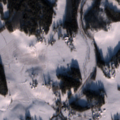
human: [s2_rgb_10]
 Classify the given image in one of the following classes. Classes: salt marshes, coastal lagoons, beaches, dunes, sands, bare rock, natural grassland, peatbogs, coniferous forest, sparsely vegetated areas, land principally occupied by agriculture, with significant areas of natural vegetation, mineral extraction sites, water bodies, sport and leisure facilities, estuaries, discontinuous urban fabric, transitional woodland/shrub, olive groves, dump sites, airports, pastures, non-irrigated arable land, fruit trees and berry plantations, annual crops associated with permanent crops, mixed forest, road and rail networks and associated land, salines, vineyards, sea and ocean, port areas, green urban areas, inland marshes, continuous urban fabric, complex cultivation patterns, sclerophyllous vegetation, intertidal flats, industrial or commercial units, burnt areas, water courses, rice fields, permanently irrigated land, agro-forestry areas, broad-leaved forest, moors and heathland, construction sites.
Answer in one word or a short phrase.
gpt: non-irrigated arable land, land principally occupied by agriculture, with significant areas of natural vegetation, mixed forest